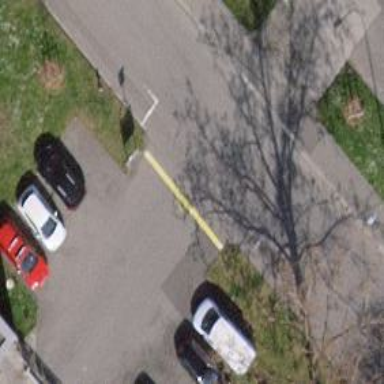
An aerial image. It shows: Residential road with asphalt surface. There is sidewalk on the left side.